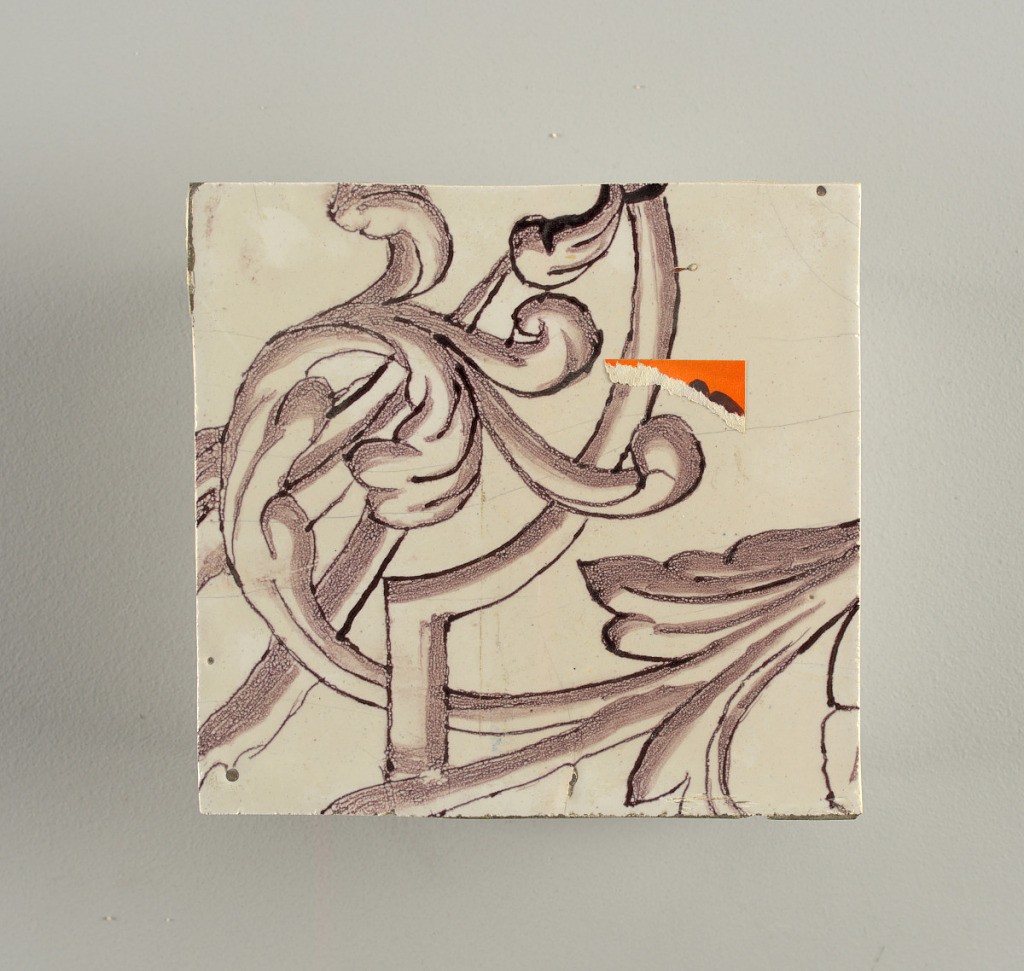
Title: Tile wall facing
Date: ca. 1725
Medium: Tin-glazed earthenware, underglaze
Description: Horizontal rectangle.  Thirty tiles wide and twenty-three tiles high with opening for fireplace eleven tiles wide and ten high.  Foliage arabesques disposed about three vertical axes from which are emphazised by urns at center and right, and at left by the figure of a standing woman carrying an infant on her arm and accompanied by two children.